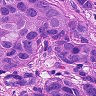
Metastatic tissue present: yes